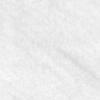
Label: no_change